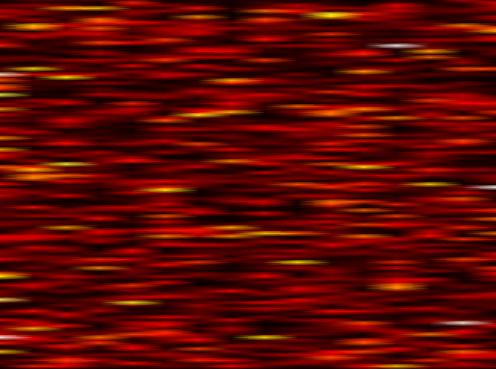
Label: UFMC